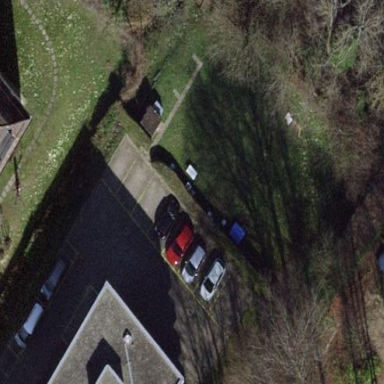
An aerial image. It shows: Street side parking area.